Question: What i want to do is explained in the following image-

I want to dynamically merge rows at last 3 columns (InvoiceTotal, Paid, Due)
Is it possible?
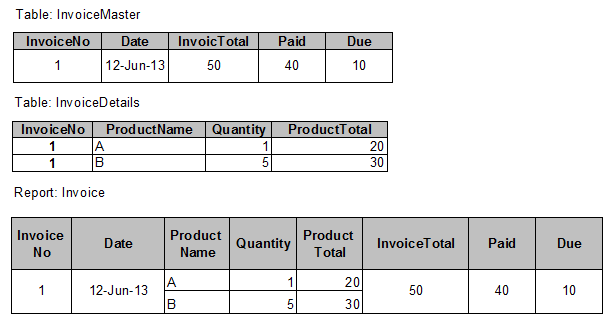
Answer: In designer view you can grouping data by InvoiceNo. One column with vertical span will be created automatically (InvoiceNo) then you have to add 4 columns of the same groups. I don't know if you can have 2 column with vertical span (InvoiceNo, Date) then details columns and then other 3 columns with vertical span (InvoiceTotal, Paid, Due).